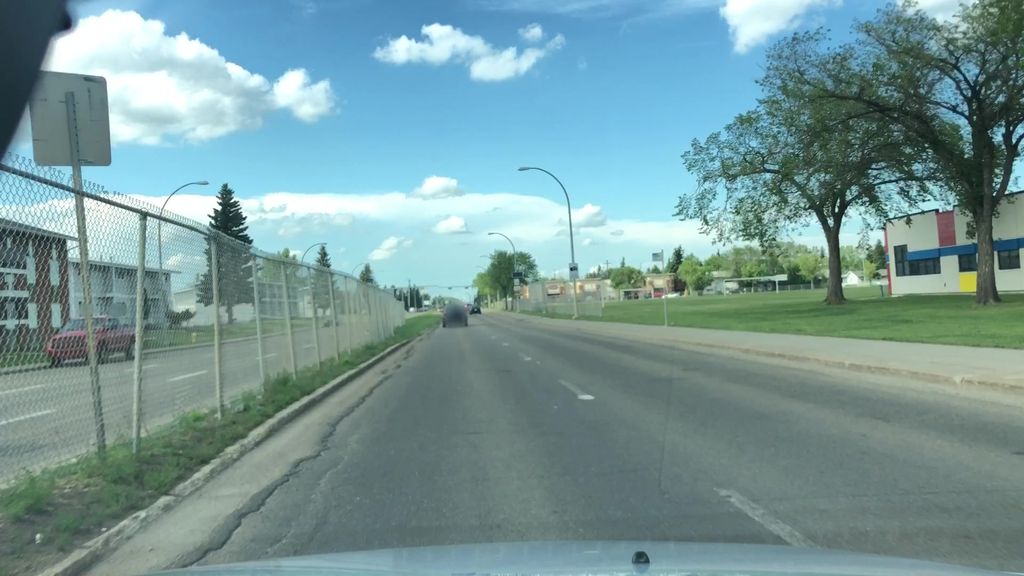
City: edmonton